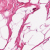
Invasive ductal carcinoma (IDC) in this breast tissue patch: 0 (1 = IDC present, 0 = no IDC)